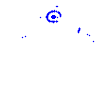
Particle: pion